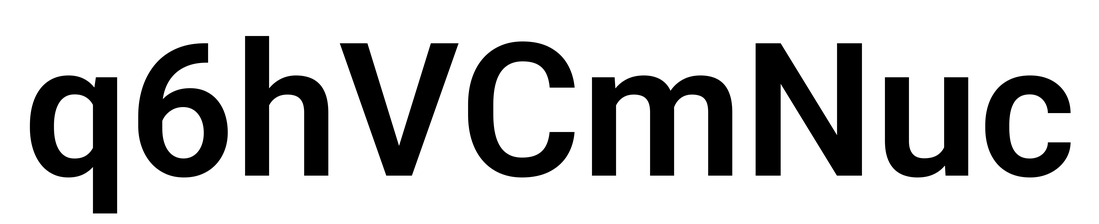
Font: Roboto_SemiBold